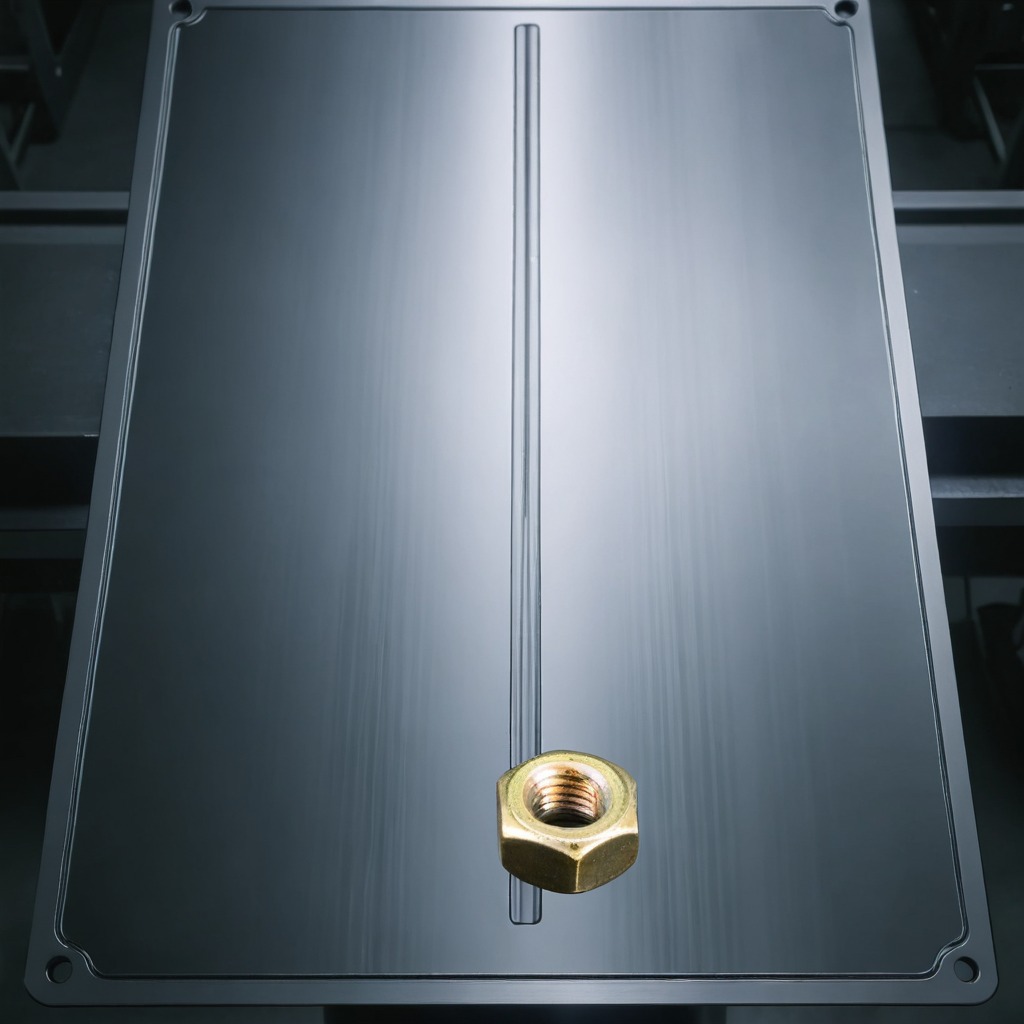
A metal nut is lying on the metal table in a machine shop under fluorescent lights.